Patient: sex M, age 72
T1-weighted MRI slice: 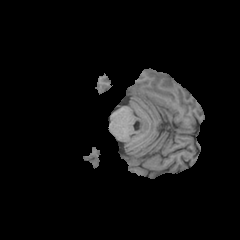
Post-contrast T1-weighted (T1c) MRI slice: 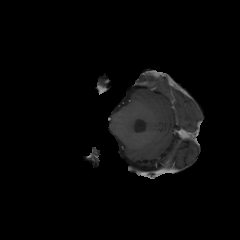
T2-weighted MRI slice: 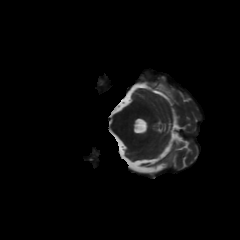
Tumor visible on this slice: no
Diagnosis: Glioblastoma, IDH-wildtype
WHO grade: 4